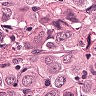
Metastatic tissue present: yes